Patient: sex M, age 65
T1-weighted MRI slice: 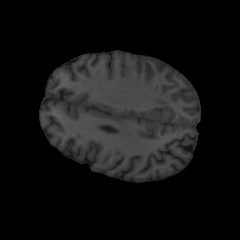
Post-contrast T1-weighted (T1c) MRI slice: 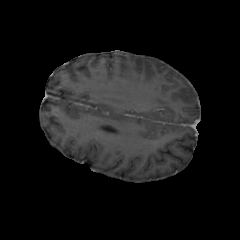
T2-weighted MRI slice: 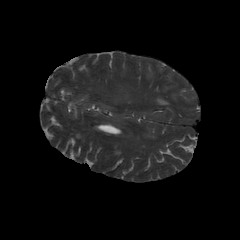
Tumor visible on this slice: yes
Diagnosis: Glioblastoma, IDH-wildtype
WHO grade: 4